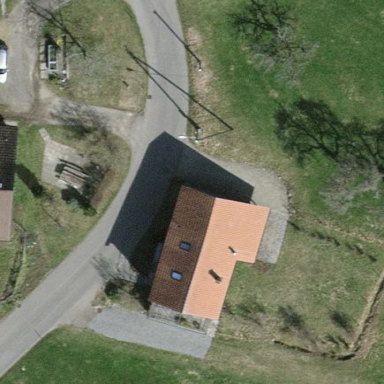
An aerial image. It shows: Detached building.